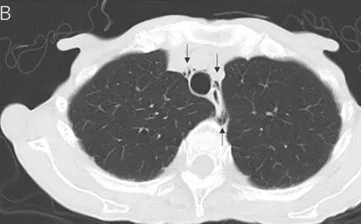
Chest computed tomography. Free air can be seen from the spine to the mediastinum surrounding the bronchi (B).
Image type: radiology (ct)